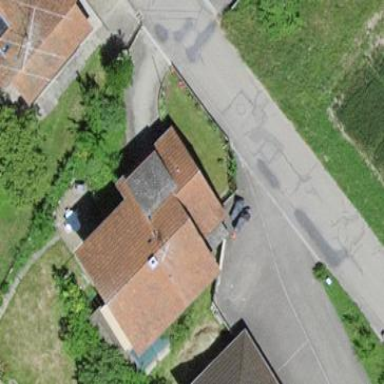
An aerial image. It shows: Residential building.